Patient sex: F
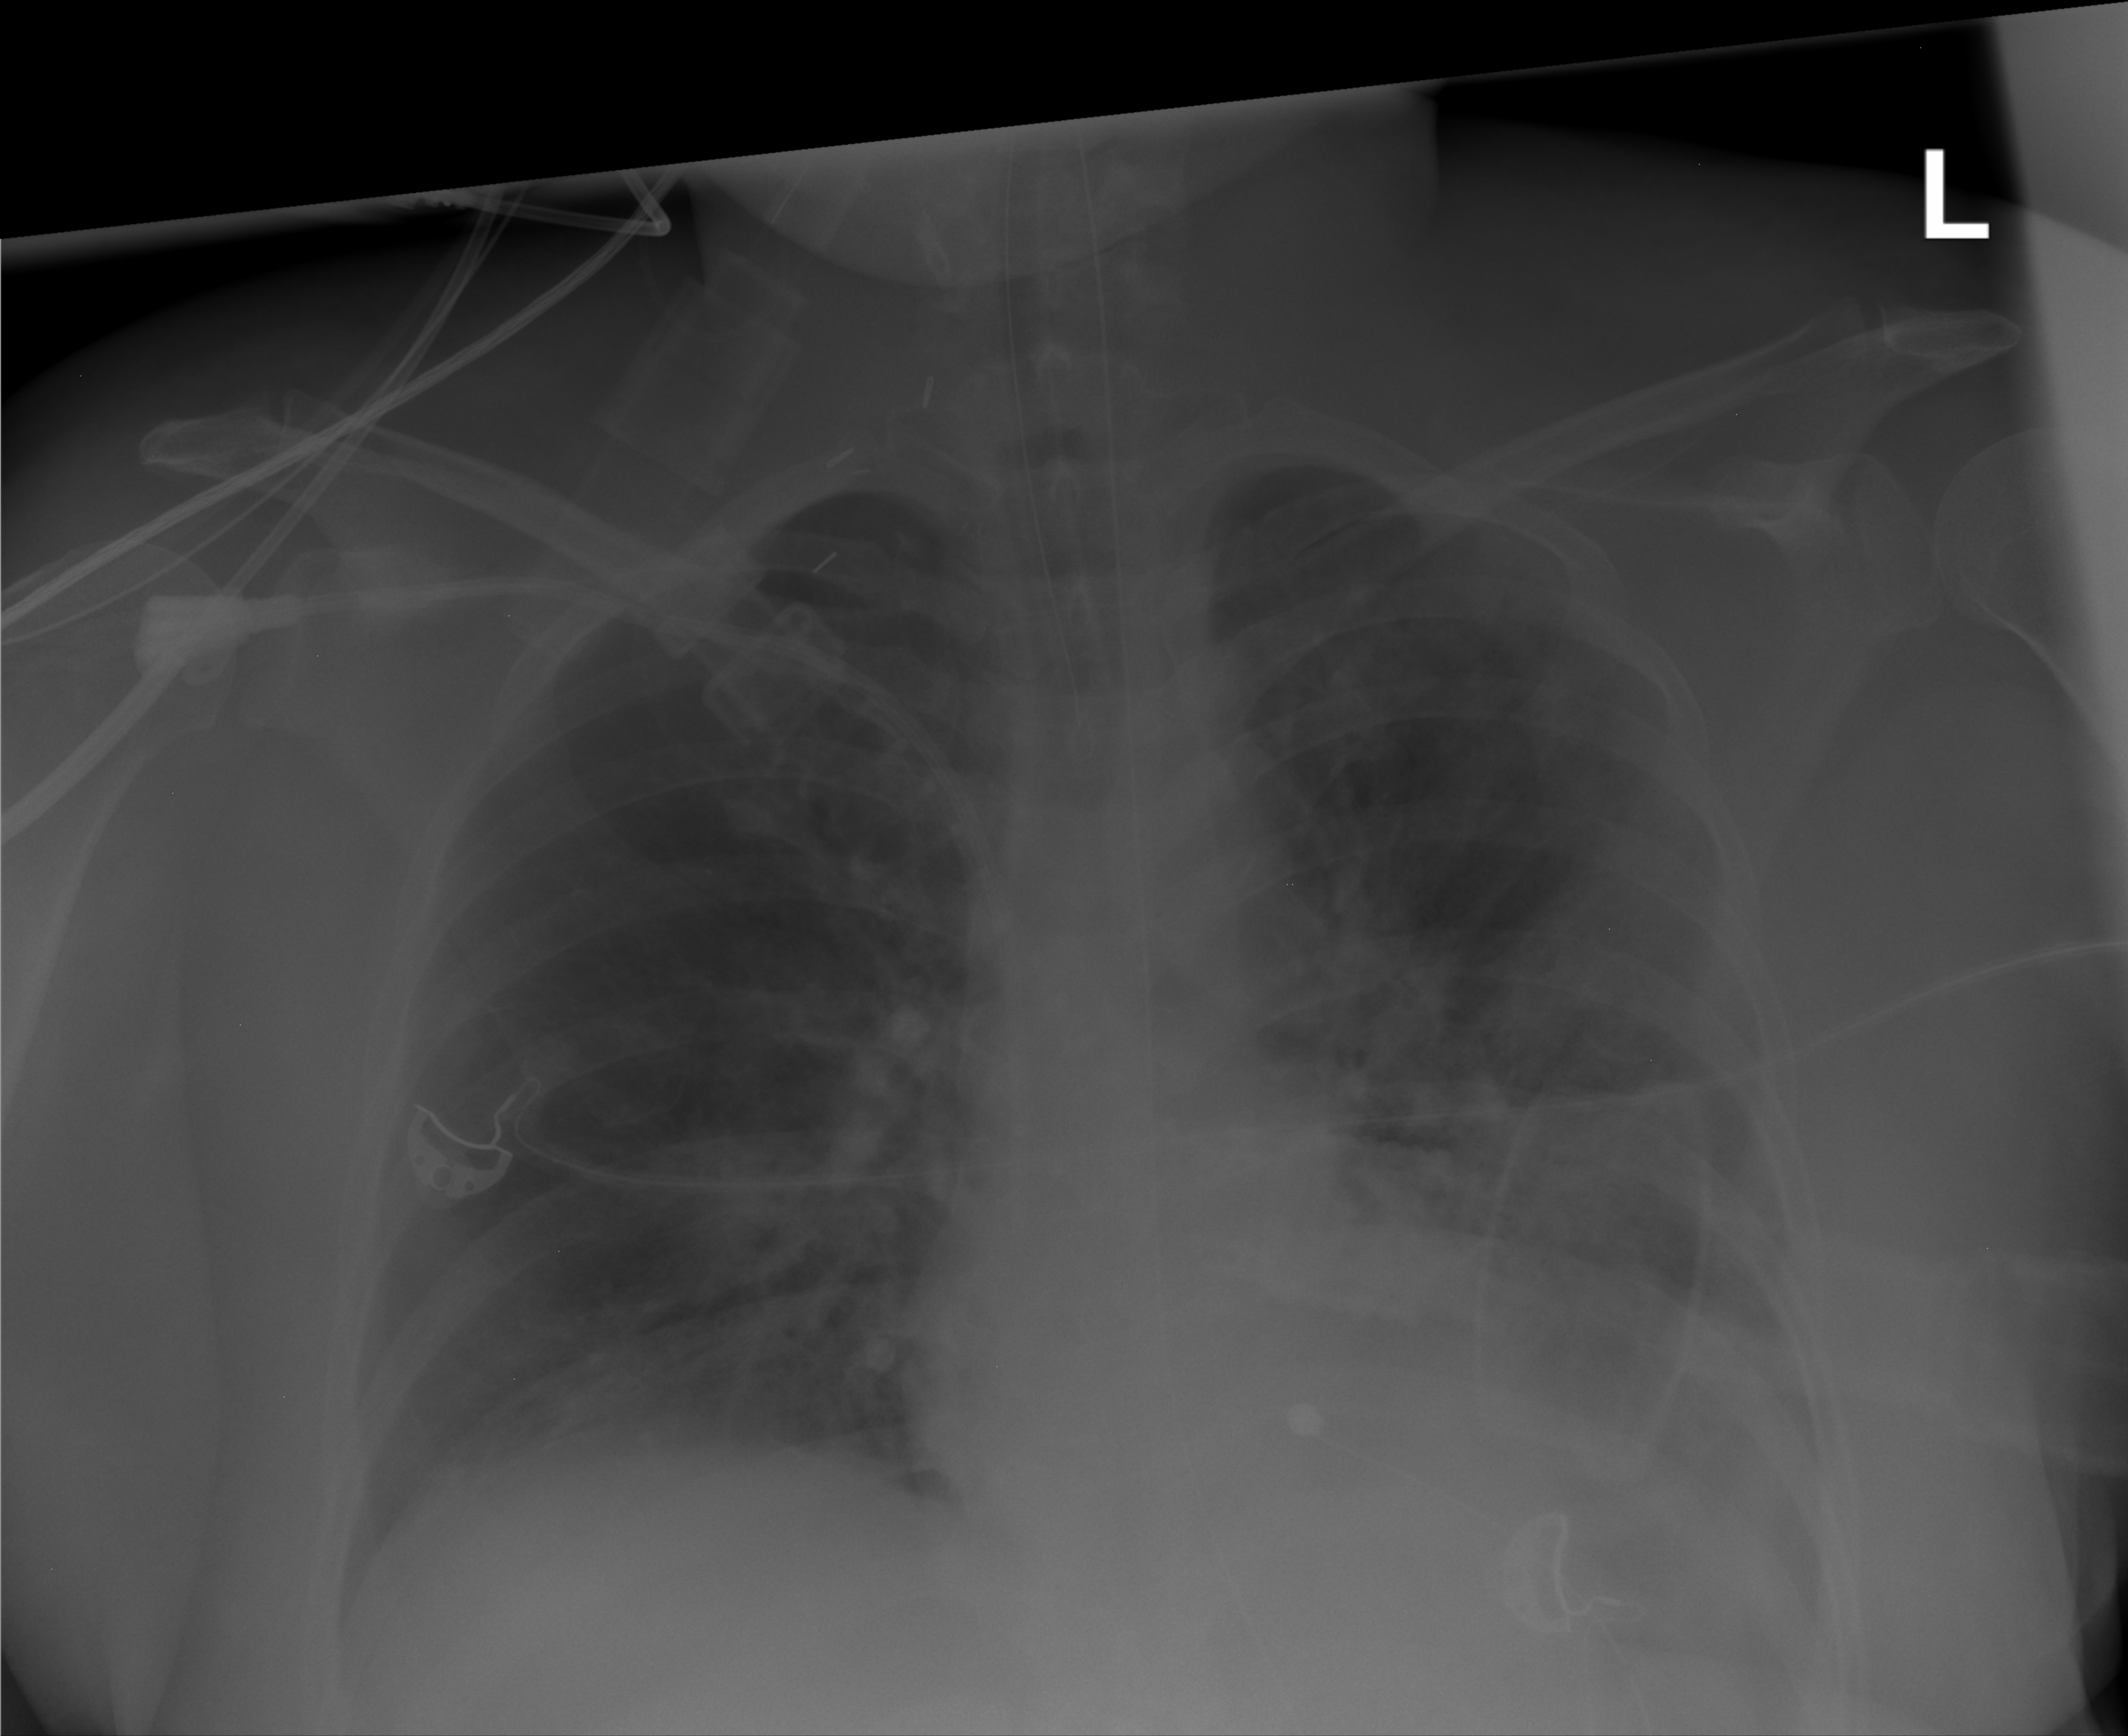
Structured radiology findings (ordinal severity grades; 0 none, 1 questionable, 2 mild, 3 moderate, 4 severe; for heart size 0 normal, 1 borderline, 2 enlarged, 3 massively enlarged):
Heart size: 0
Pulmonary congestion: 2
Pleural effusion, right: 2
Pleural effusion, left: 2
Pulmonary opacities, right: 2
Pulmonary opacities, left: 3
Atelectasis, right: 2
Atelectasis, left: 2